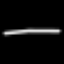
Label: line